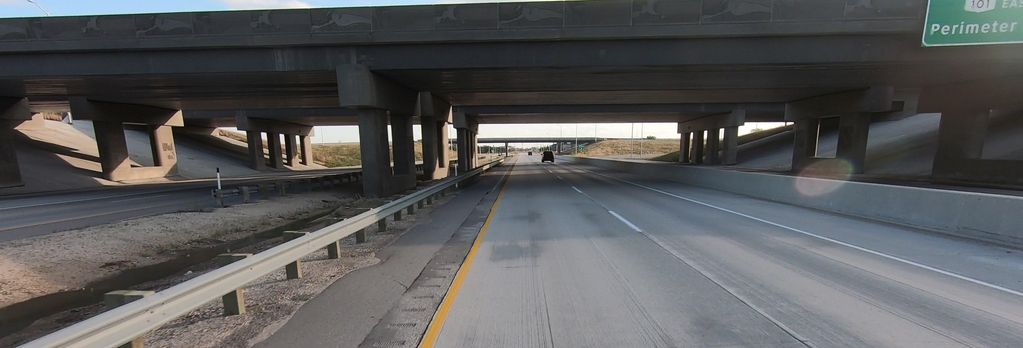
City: winnipeg